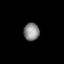
Tissue: lung
Cell type: T cells
Senescence score: 0.234
Nuclear area (px): 268
Mean DAPI intensity: 139.899